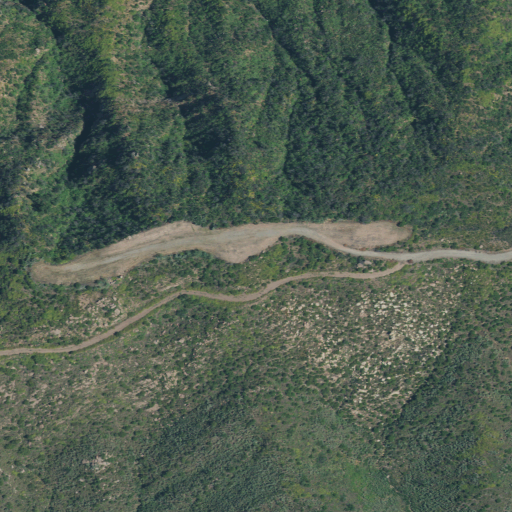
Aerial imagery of mountain in California named Black Mountain containing shrub, grassland, evergreen forest, open development, mixed forest, and low intensity development